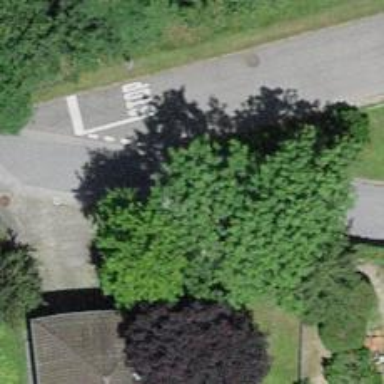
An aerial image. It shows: Residential road with asphalt surface.